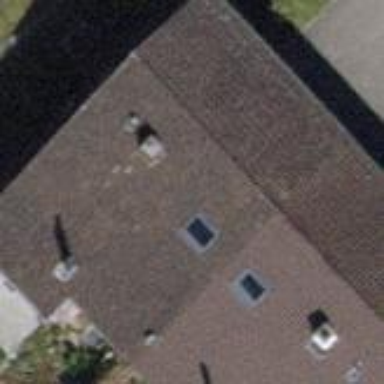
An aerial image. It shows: Building with tile roof.